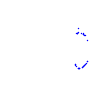
Particle: proton